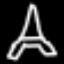
Label: The Eiffel Tower